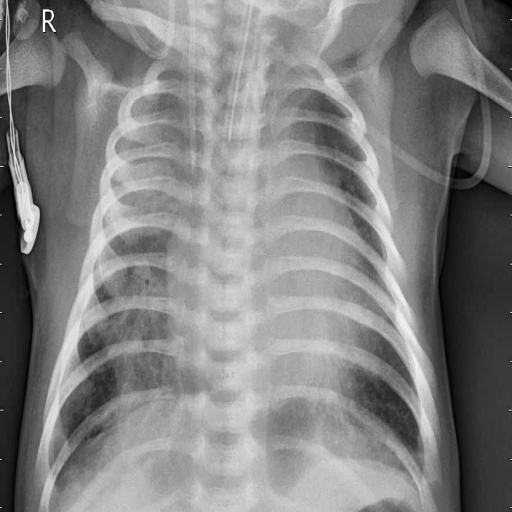
Finding: PNEUMONIA